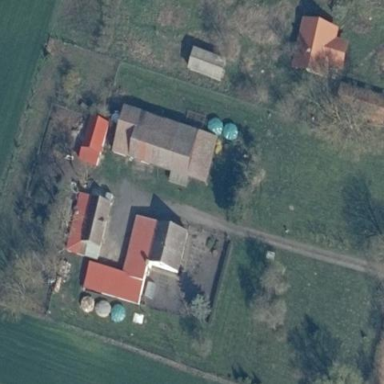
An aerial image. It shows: Farmyard area.